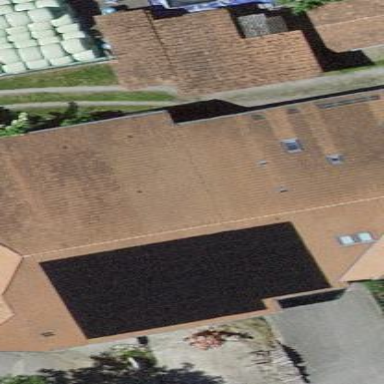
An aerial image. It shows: Farm building.